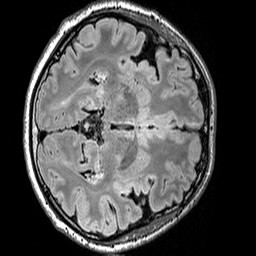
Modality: FLAIR
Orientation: axial
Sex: male
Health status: ill
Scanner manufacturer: siemens
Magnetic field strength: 3 T
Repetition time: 5 s
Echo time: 0.388 s